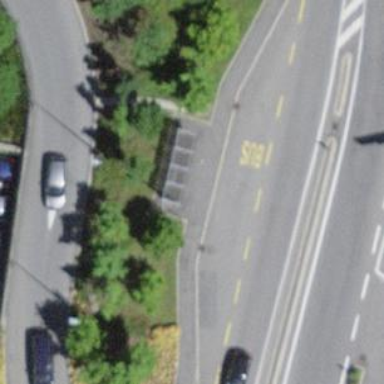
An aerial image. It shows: Bus stop with sheltered platform for public transport.